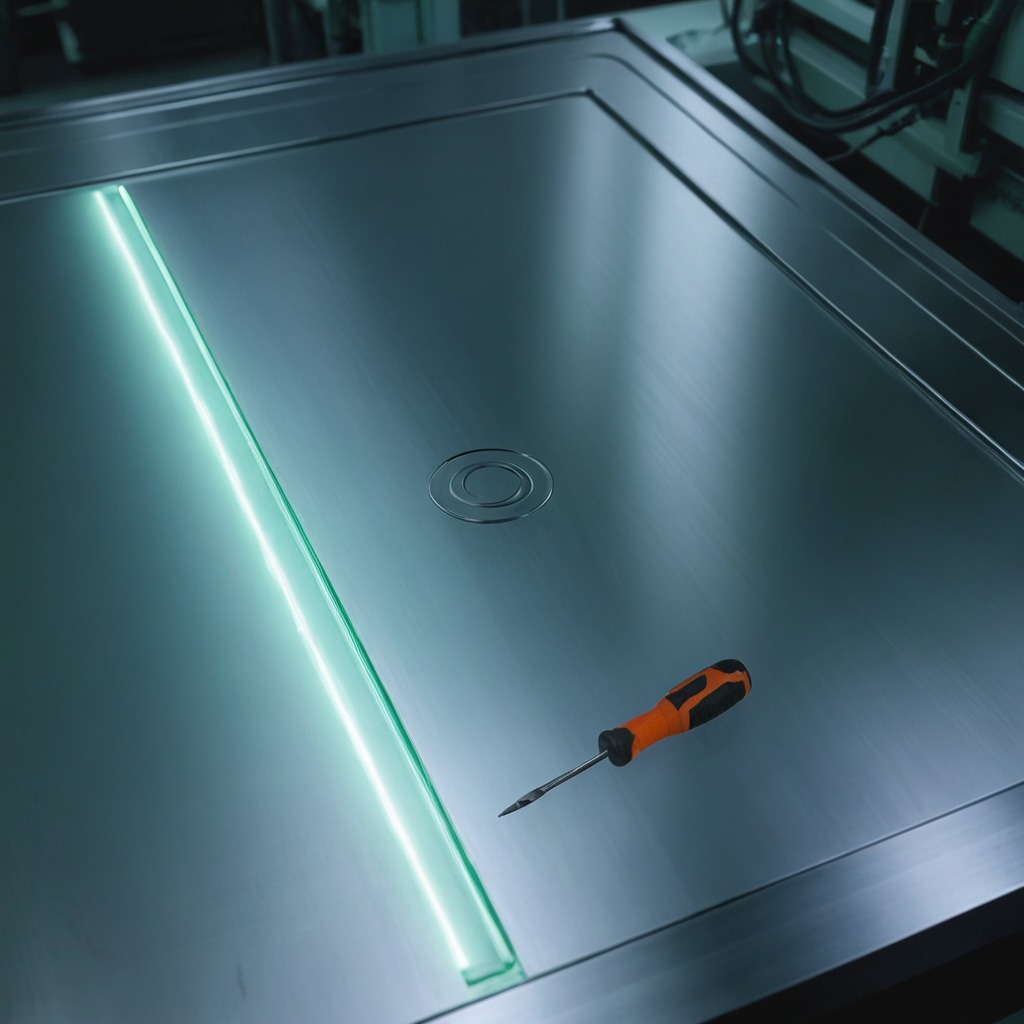
A screwdriver is lying on a metal table in a machine shop under fluorescent lights.